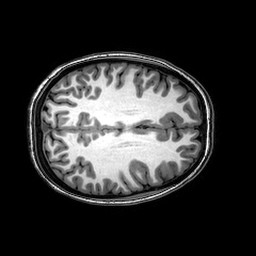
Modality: T1w
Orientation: axial
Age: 20
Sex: female
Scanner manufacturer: philips
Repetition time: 0.008206 s
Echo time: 0.00378 s